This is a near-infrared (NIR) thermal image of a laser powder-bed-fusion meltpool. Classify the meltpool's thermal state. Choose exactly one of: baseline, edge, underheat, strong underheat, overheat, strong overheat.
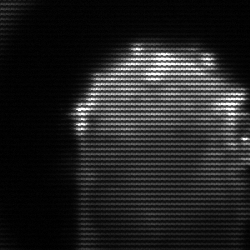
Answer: baseline